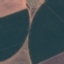
Land use / land cover class: AnnualCrop